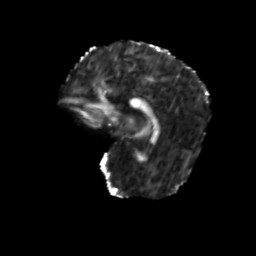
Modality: FA
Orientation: sagittal
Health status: ill
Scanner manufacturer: siemens
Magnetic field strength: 3 T
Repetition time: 13.7 s
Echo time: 0.098 s